Chest X-ray. View position: PA
Patient age: 50
Patient sex: F
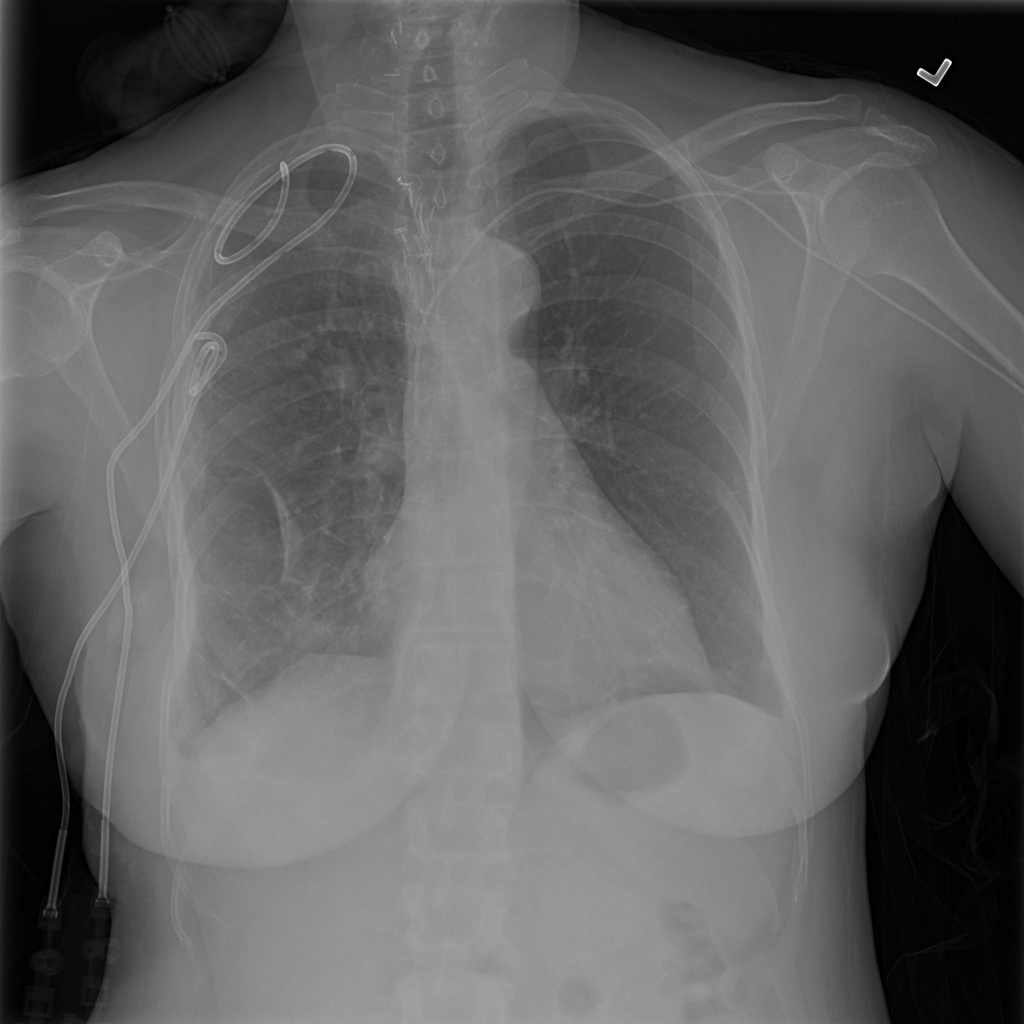
Finding: Pneumothorax